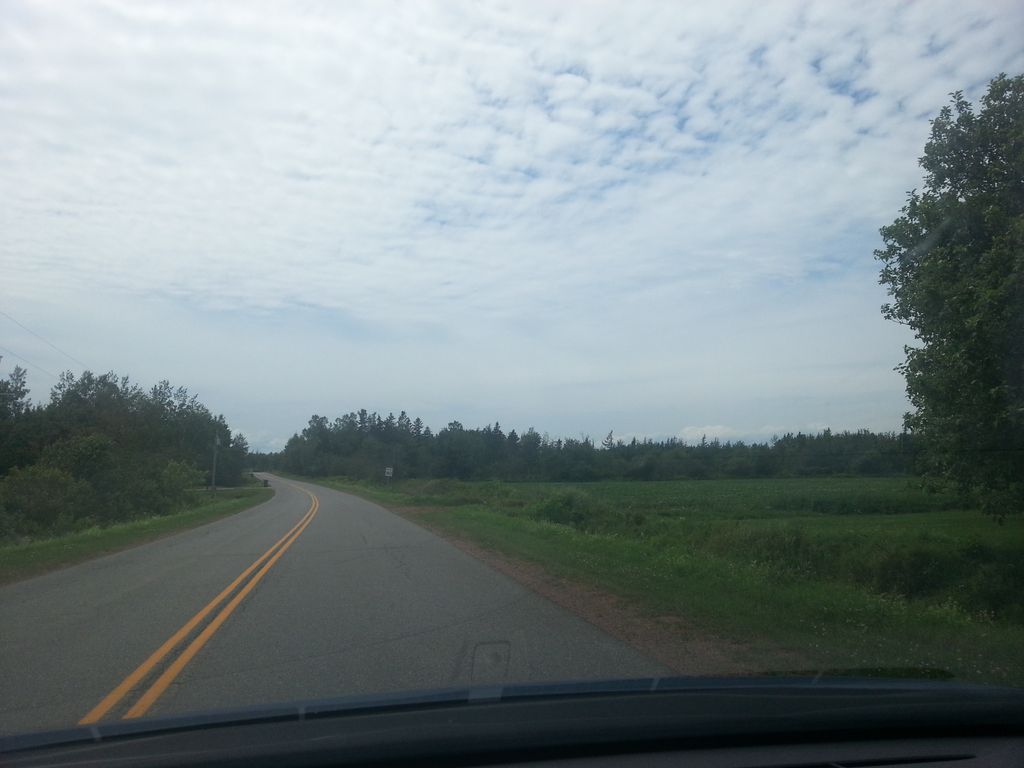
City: charlottetown